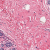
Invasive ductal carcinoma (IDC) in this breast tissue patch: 0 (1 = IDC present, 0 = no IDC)